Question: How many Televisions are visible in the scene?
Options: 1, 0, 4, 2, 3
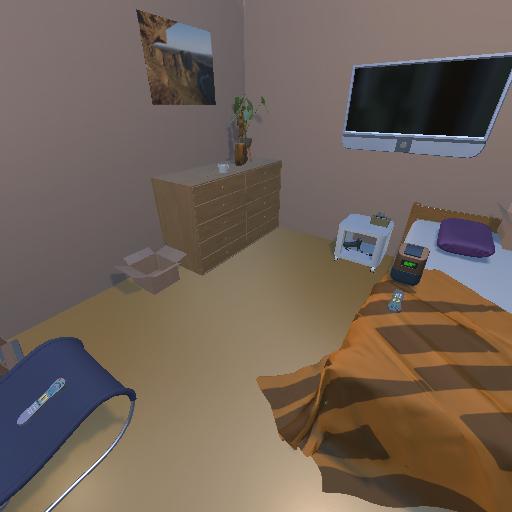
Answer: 1